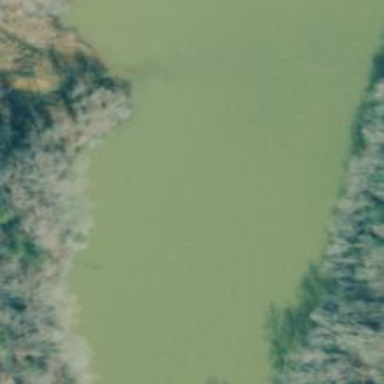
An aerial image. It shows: Reservoir.